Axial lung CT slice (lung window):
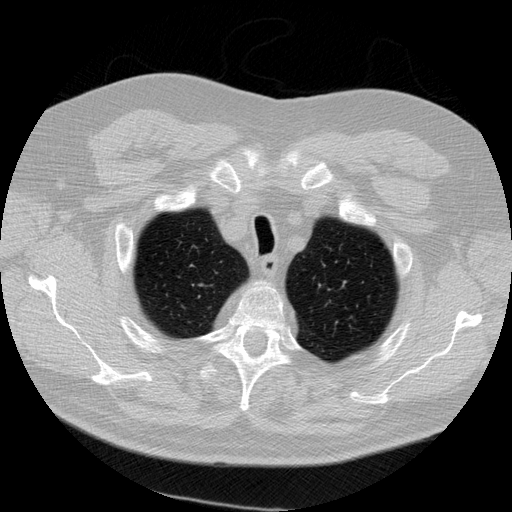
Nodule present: no